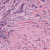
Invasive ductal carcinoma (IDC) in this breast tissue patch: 1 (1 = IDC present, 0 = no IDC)